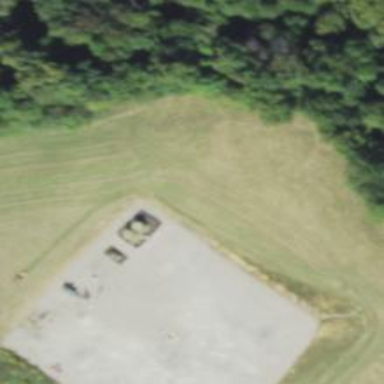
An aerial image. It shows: Storage tank with man-made structure.